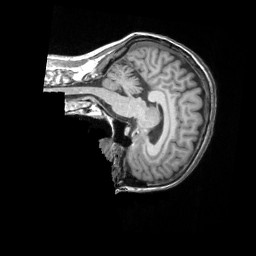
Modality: T1w
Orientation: sagittal
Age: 53
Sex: female
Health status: ill
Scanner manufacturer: siemens
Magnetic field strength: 3 T
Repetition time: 1.9 s
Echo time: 0.00247 s